Question: I am making request with to , as you might know Echonest returns some headers to see the rate limit. I tried everything I know to read headers but I couldn't get any header.
This is my code:
'''
$.ajaxSetup({traditional:true, cache: false});
url = 'http://developer.echonest.com/api/v4/song/profile?api_key=' + api_key + '&callback=?';
var req = $.getJSON(url,
{
id : songID,
format: 'jsonp',
bucket:['audio_summary']
}).done(function(data, status, resp){
console.log(resp.getAllResponseHeaders())
console.log(resp.getResponseHeader('X-Ratelimit-Limit'))
});
'''
And this is the screenshot of the response:

I am trying to read
Thanks
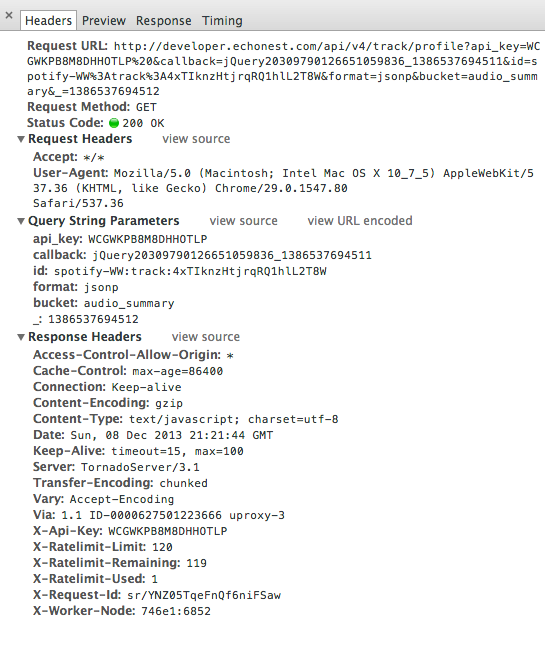
Answer: I'm pretty sure there is no way to get headers from a jsonp request, but that service looks like json so do a json request instead.